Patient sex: F
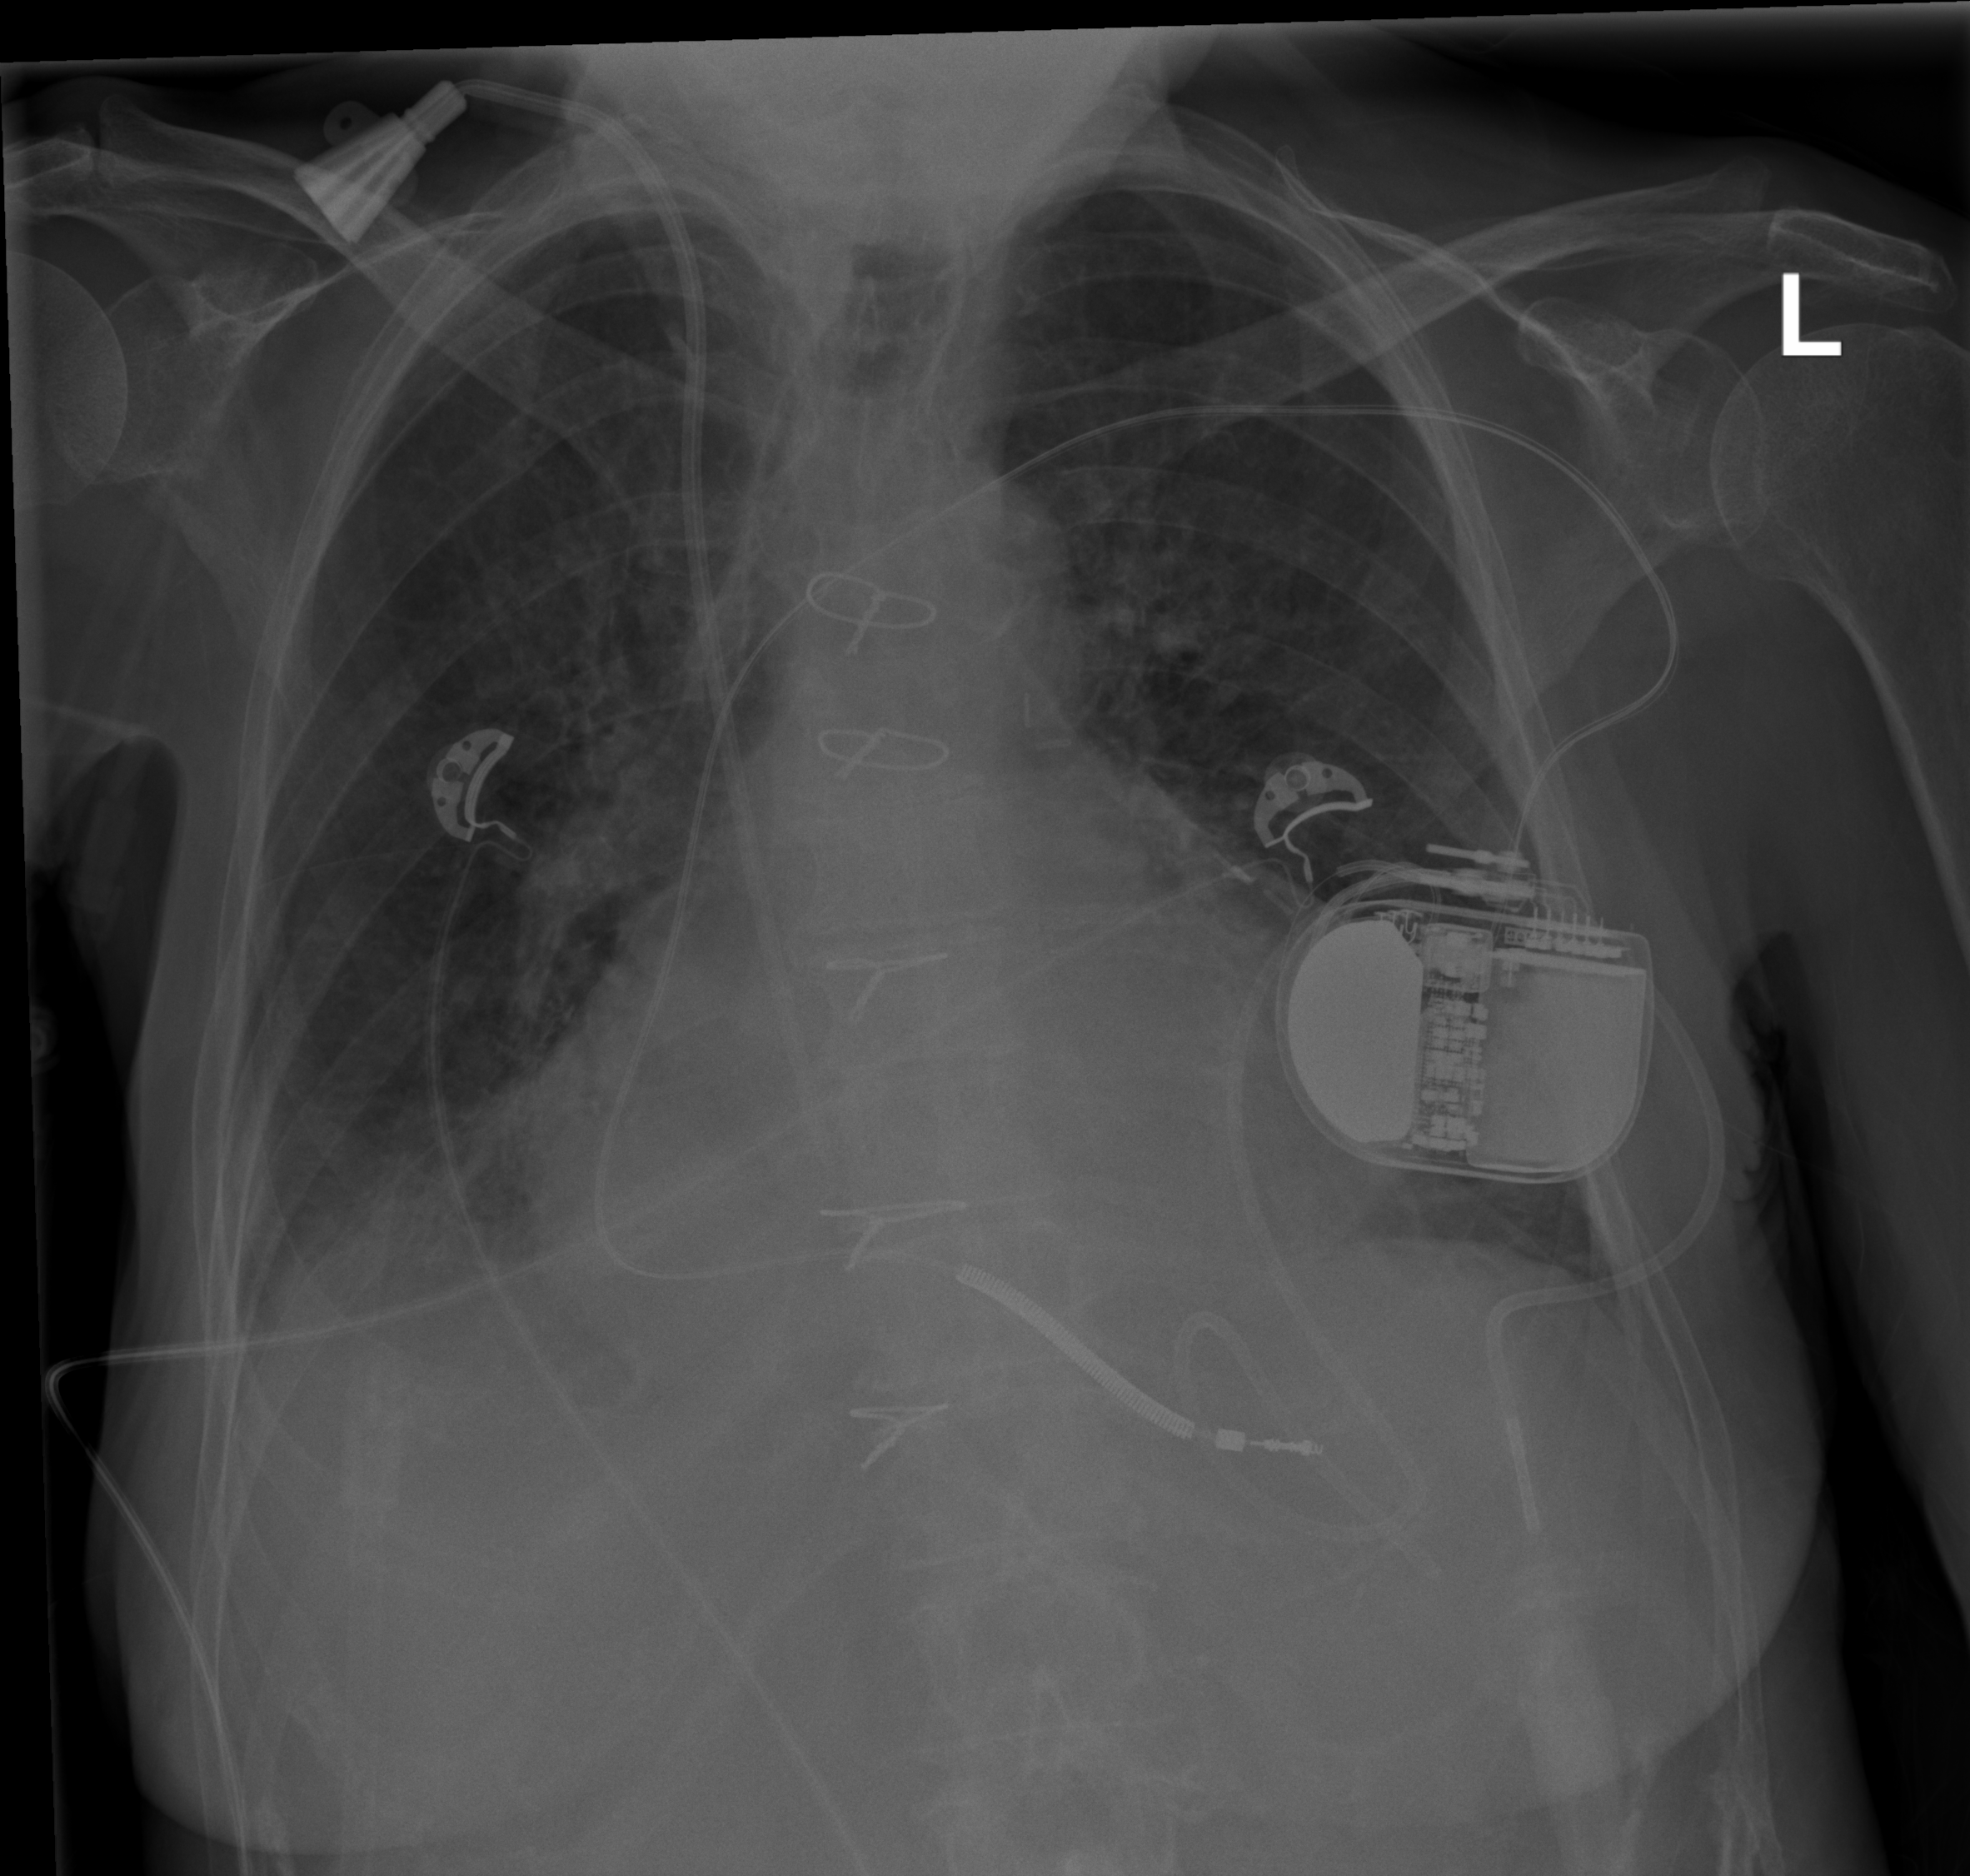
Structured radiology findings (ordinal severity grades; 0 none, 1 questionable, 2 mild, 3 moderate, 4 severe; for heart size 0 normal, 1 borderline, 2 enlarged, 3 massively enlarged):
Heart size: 2
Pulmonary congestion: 2
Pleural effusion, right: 1
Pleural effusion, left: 0
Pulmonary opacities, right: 0
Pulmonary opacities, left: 0
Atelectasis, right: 2
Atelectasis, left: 0